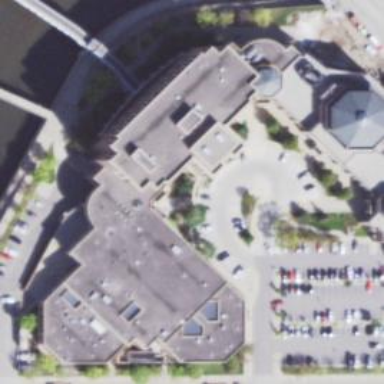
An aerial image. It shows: Government office.